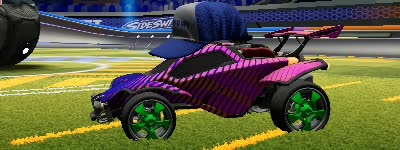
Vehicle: octane